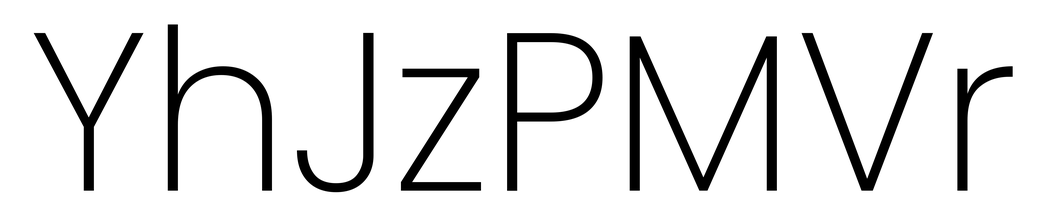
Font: Poppins-ExtraLight